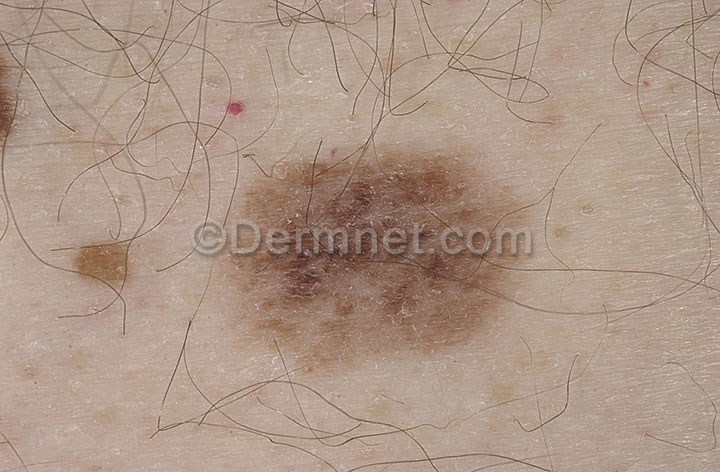
Disease: Melanoma Skin Cancer Nevi and Moles